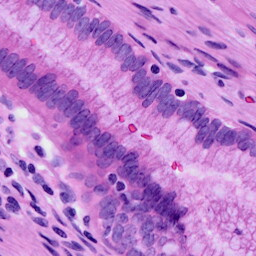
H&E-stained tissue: Cervix